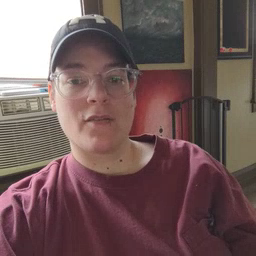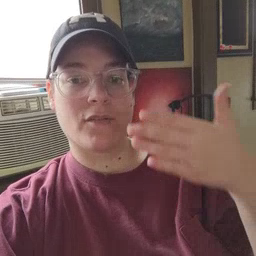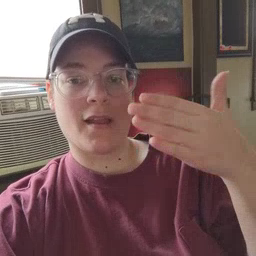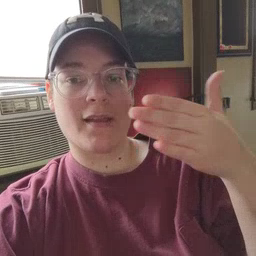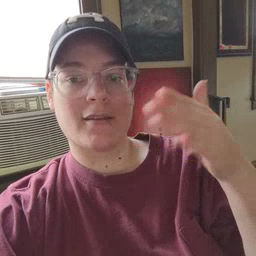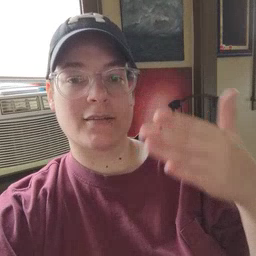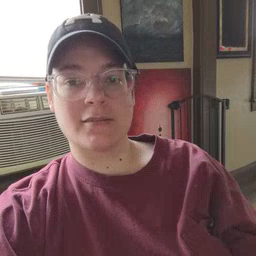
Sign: flag